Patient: sex M, age 44
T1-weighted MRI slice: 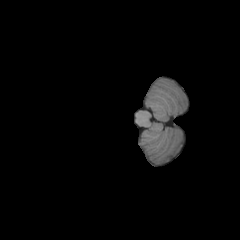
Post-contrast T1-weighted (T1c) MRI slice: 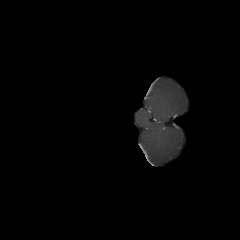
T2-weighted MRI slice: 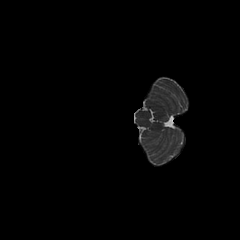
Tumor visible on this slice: no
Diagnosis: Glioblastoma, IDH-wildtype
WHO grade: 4